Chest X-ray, PA view. Patient: 36 years old, sex F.
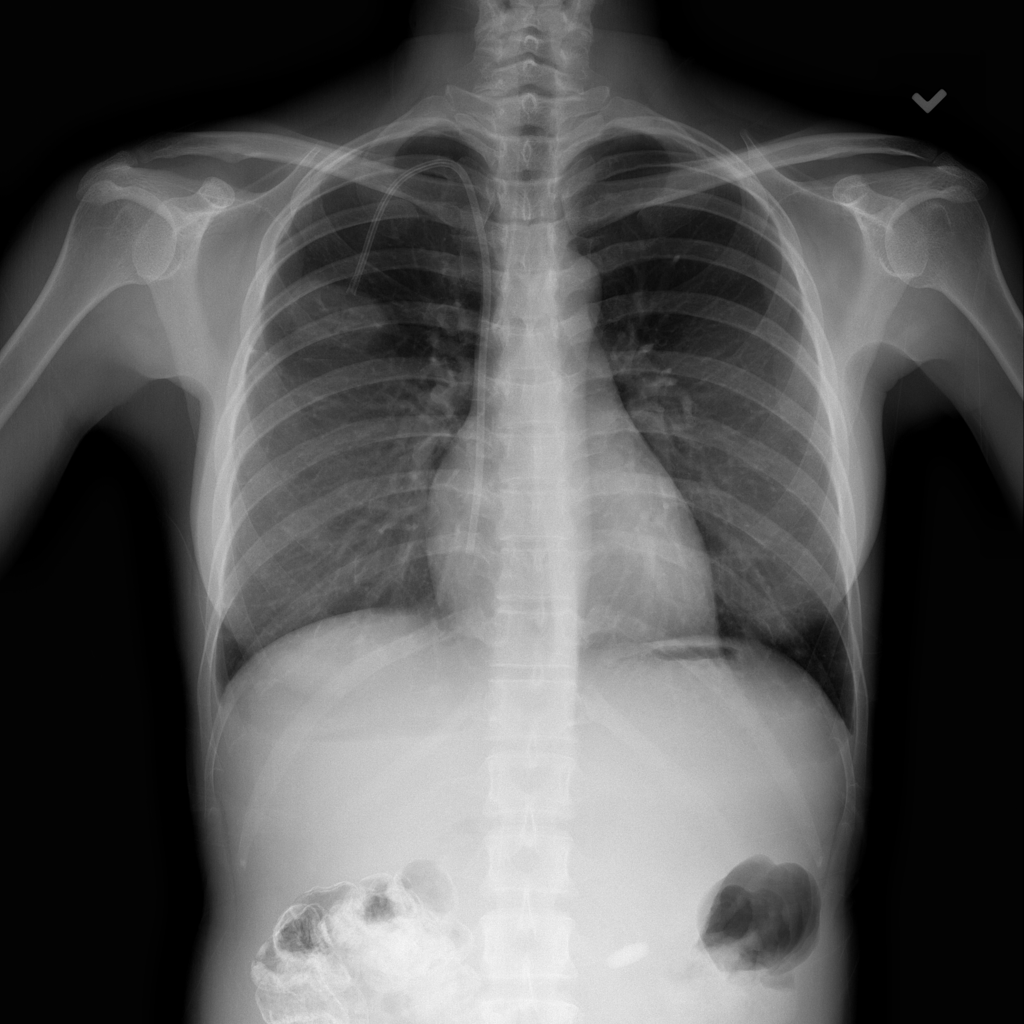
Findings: Effusion